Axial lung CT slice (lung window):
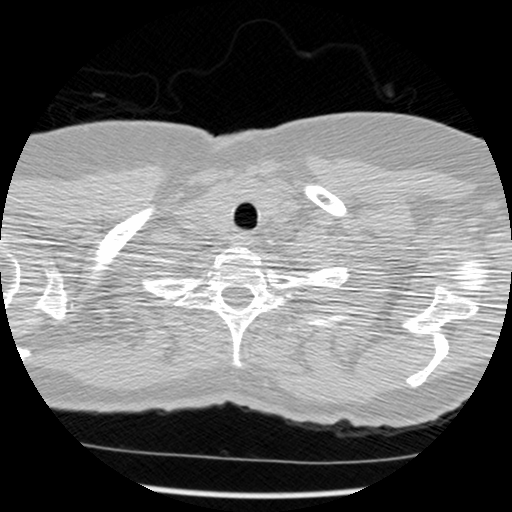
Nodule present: no